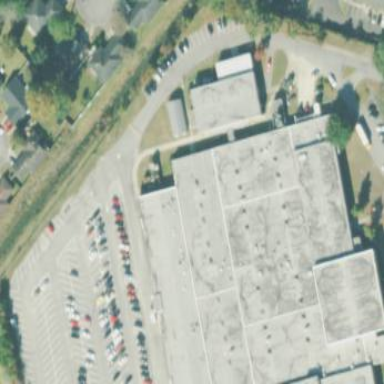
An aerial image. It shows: Public building.